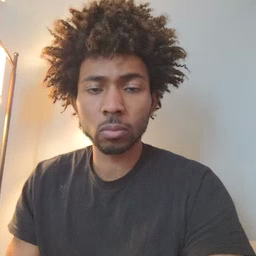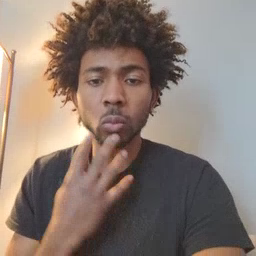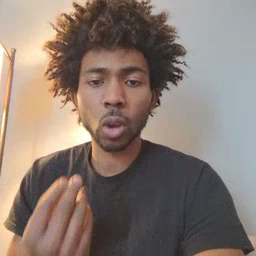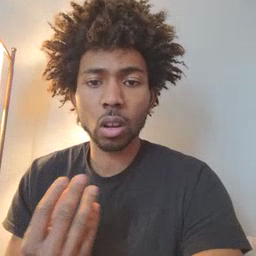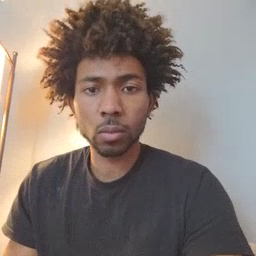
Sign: wet